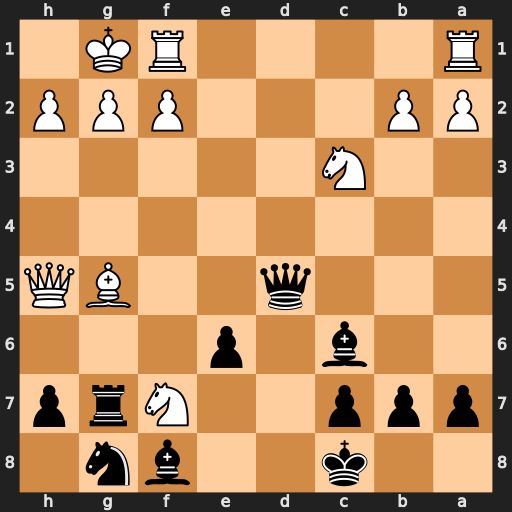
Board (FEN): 2k2bn1/ppp2Nrp/2b1p3/3q2BQ/8/2N5/PP3PPP/R4RK1
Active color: b
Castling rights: -
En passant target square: -
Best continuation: Qxg2#